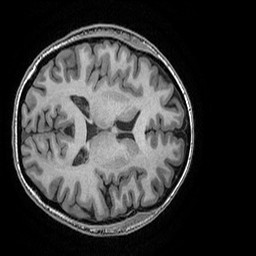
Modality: T1w
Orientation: axial
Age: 29
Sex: female
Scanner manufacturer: ge
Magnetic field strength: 3 T
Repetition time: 0.008184 s
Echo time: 0.003192 s